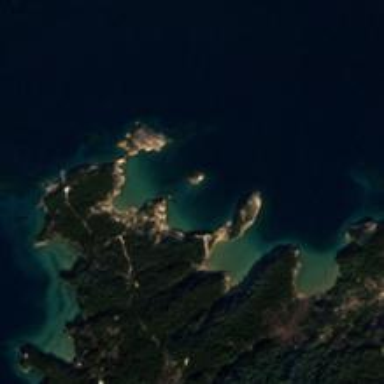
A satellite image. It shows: Beautiful bay in nature.